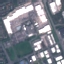
Land use / land cover class: Industrial